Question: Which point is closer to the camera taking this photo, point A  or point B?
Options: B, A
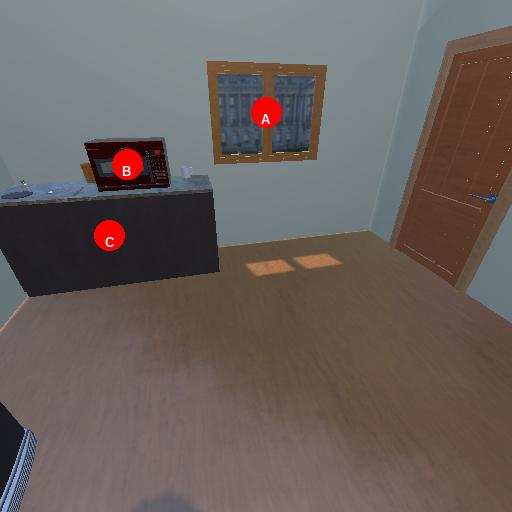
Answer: B